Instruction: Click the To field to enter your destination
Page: home
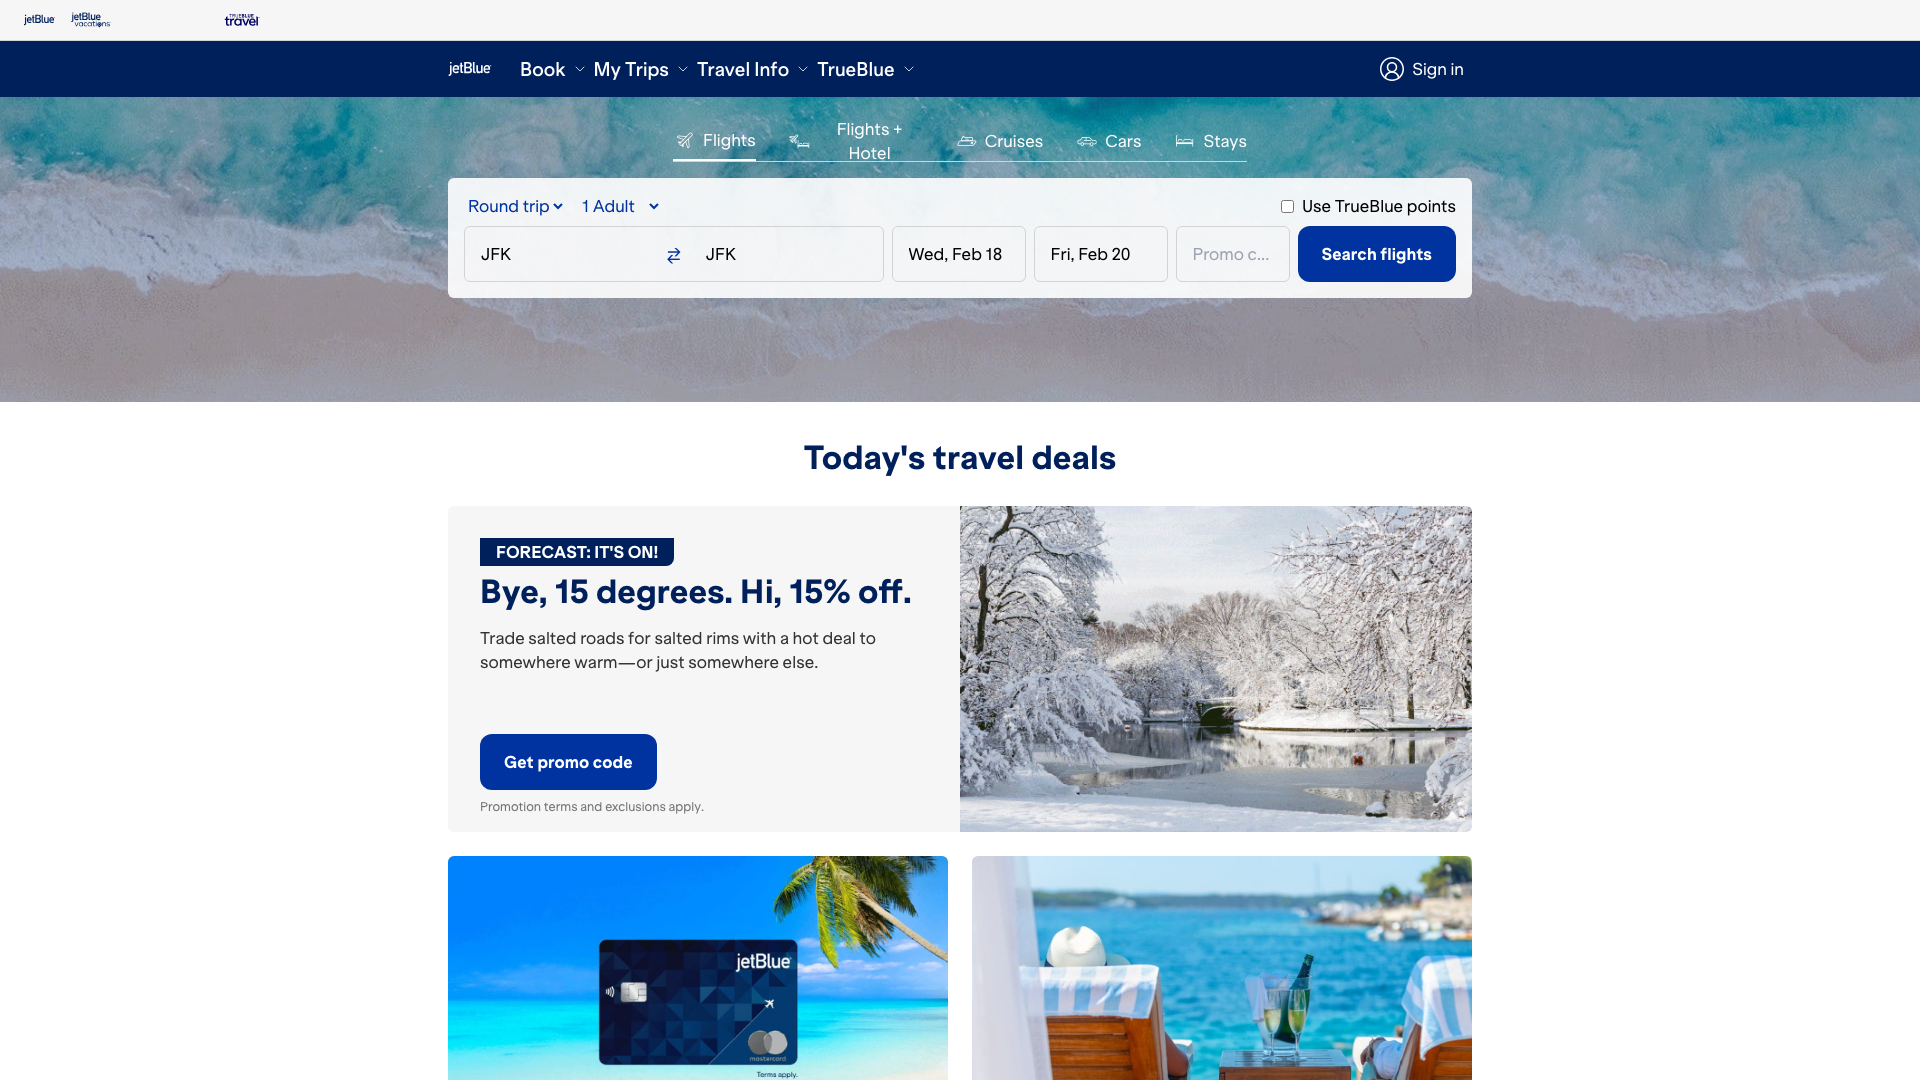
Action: click